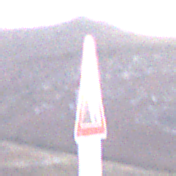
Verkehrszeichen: SteinschlagLinks
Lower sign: LaengeEinerStrecke2
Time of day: Dusk
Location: Outdoor (Nature)
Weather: Clear
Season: NotSpecified
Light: Natural